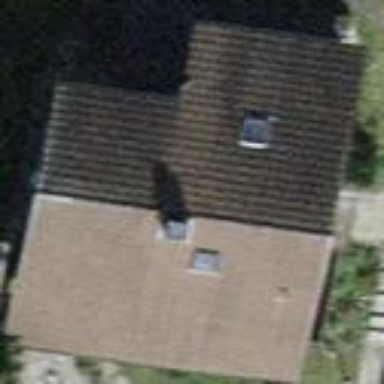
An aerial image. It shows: Building with tiled roof.